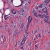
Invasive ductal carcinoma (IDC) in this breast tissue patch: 1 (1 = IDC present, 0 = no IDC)